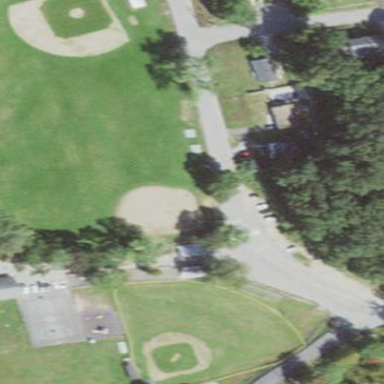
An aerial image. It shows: Softball pitch for leisure land activities.